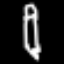
Label: pencil